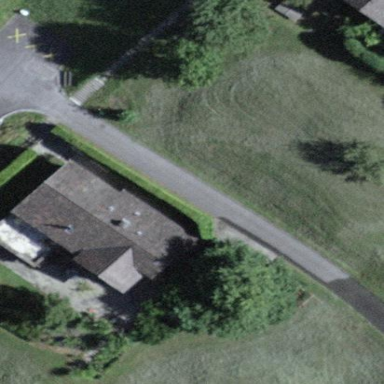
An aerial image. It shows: Residential building.